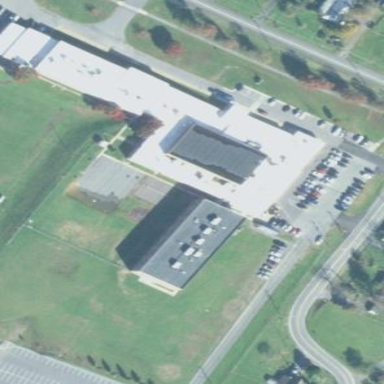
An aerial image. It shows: School building.